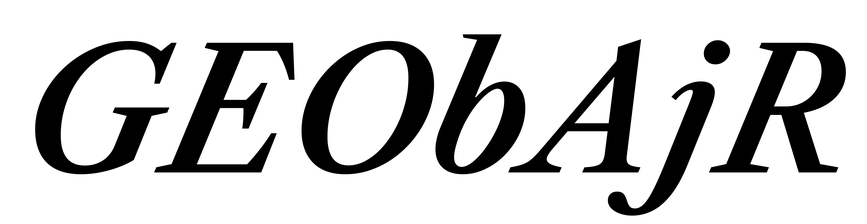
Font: LibreCaslonText-Italic_SemiBold_Italic